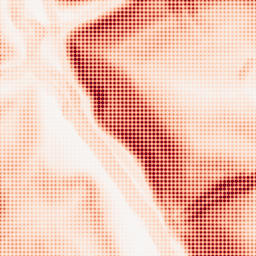
Category: morphological
Decomposition family: morphological_gradient
Decomposition parameters: size: 7
shape: disk
Upsampling method: sinc_blackman
Upsampling parameters: scale: 8
kernel_size: 8
Upsampling scale: 8